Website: crate-barrel
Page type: customer-info-address
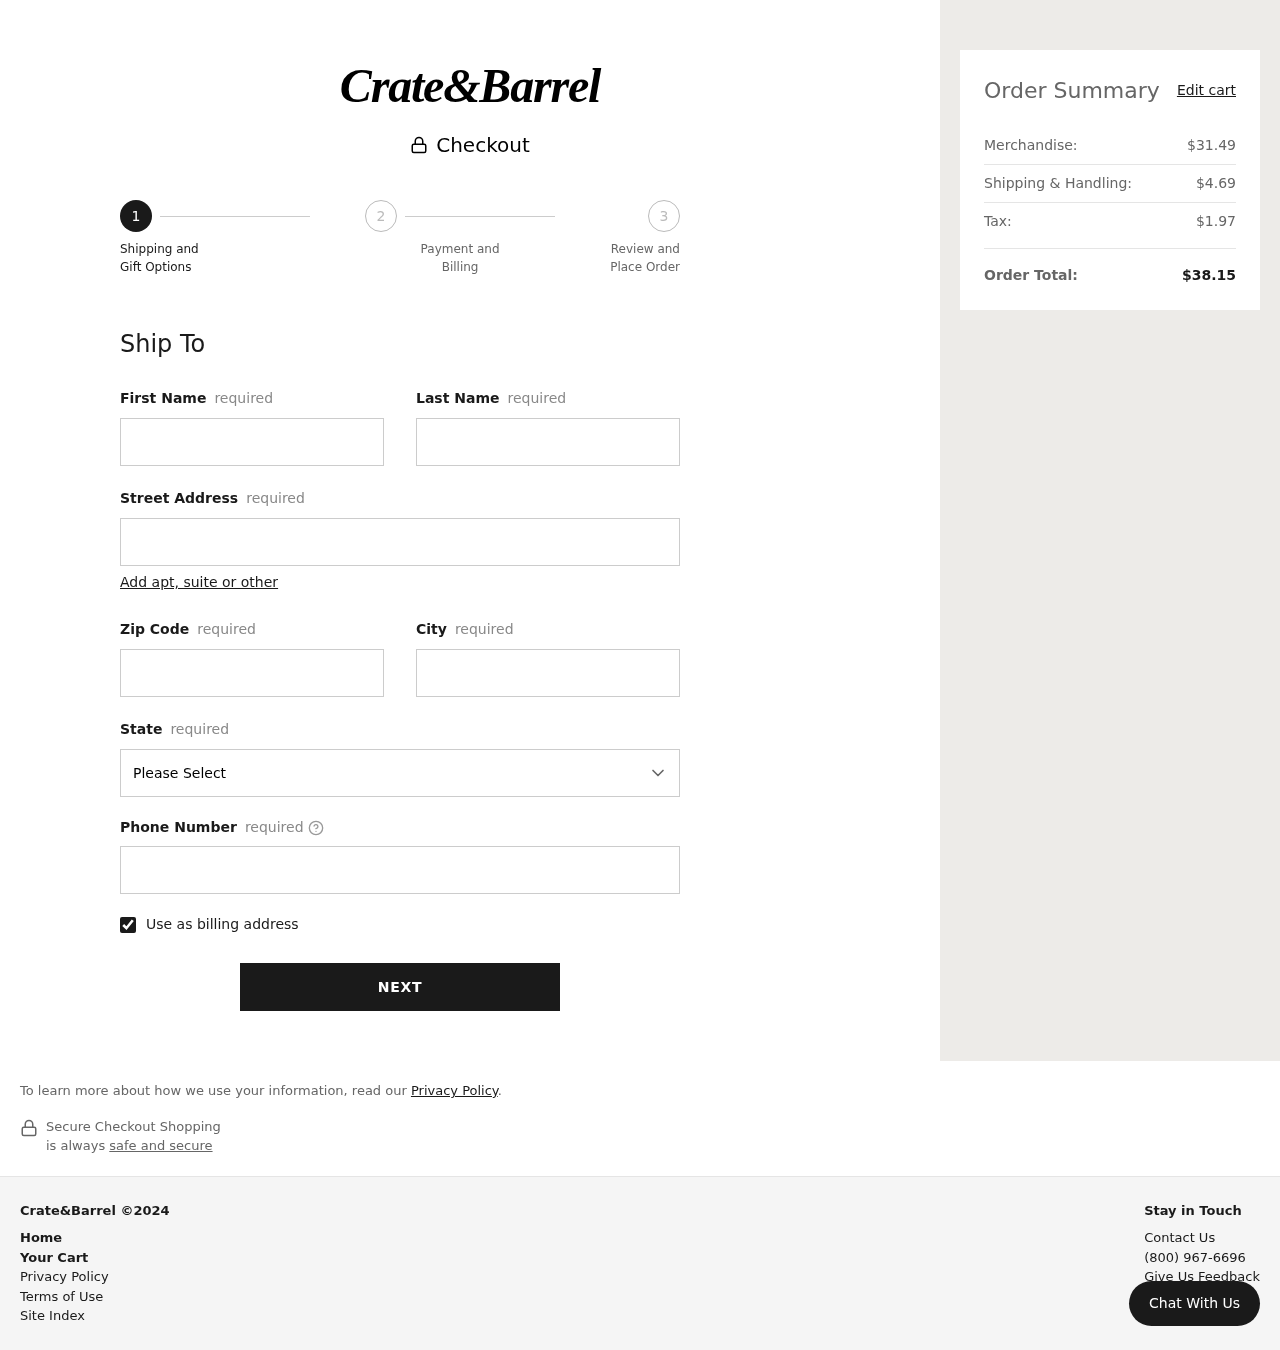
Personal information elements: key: PII_CITY
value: West Emily
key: PII_FIRSTNAME
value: Mary
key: PII_LASTNAME
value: Mitchell
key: PII_PHONE
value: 6643760712
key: PII_POSTCODE
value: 91431
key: PII_STATE
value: North Carolina
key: PII_STREET
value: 737 Heather Loaf Suite 404
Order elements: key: ORDER_SUBTOTAL
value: $31.49
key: ORDER_SHIPPING_COST
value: $4.69
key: ORDER_TAX
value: $1.97
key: ORDER_TOTAL
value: $38.15